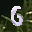
Label: 6